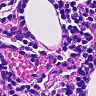
Metastatic tissue present: no